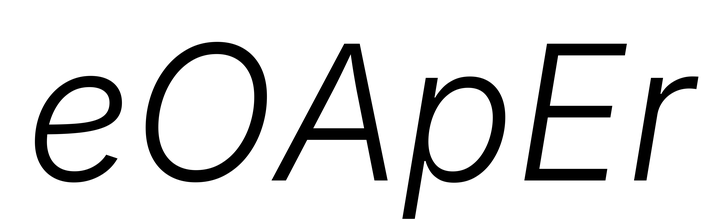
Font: Inter-Italic_Light_Italic